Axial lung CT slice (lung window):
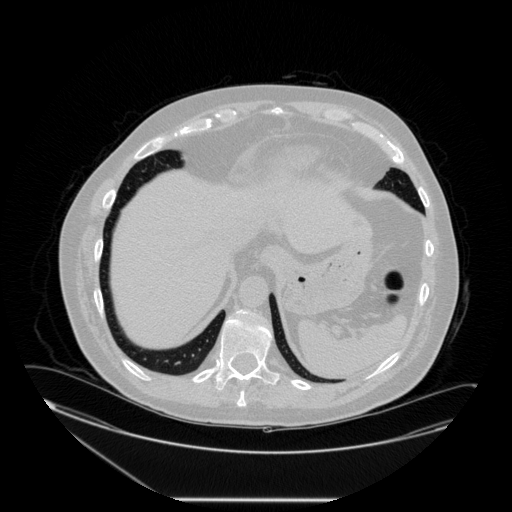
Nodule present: no